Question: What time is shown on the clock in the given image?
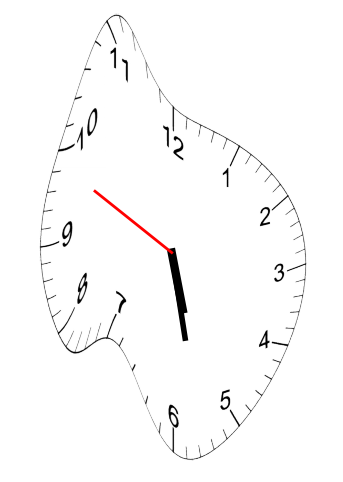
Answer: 05:27:49